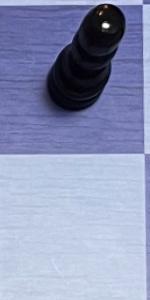
Label: Empty